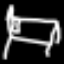
Label: bed